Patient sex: M
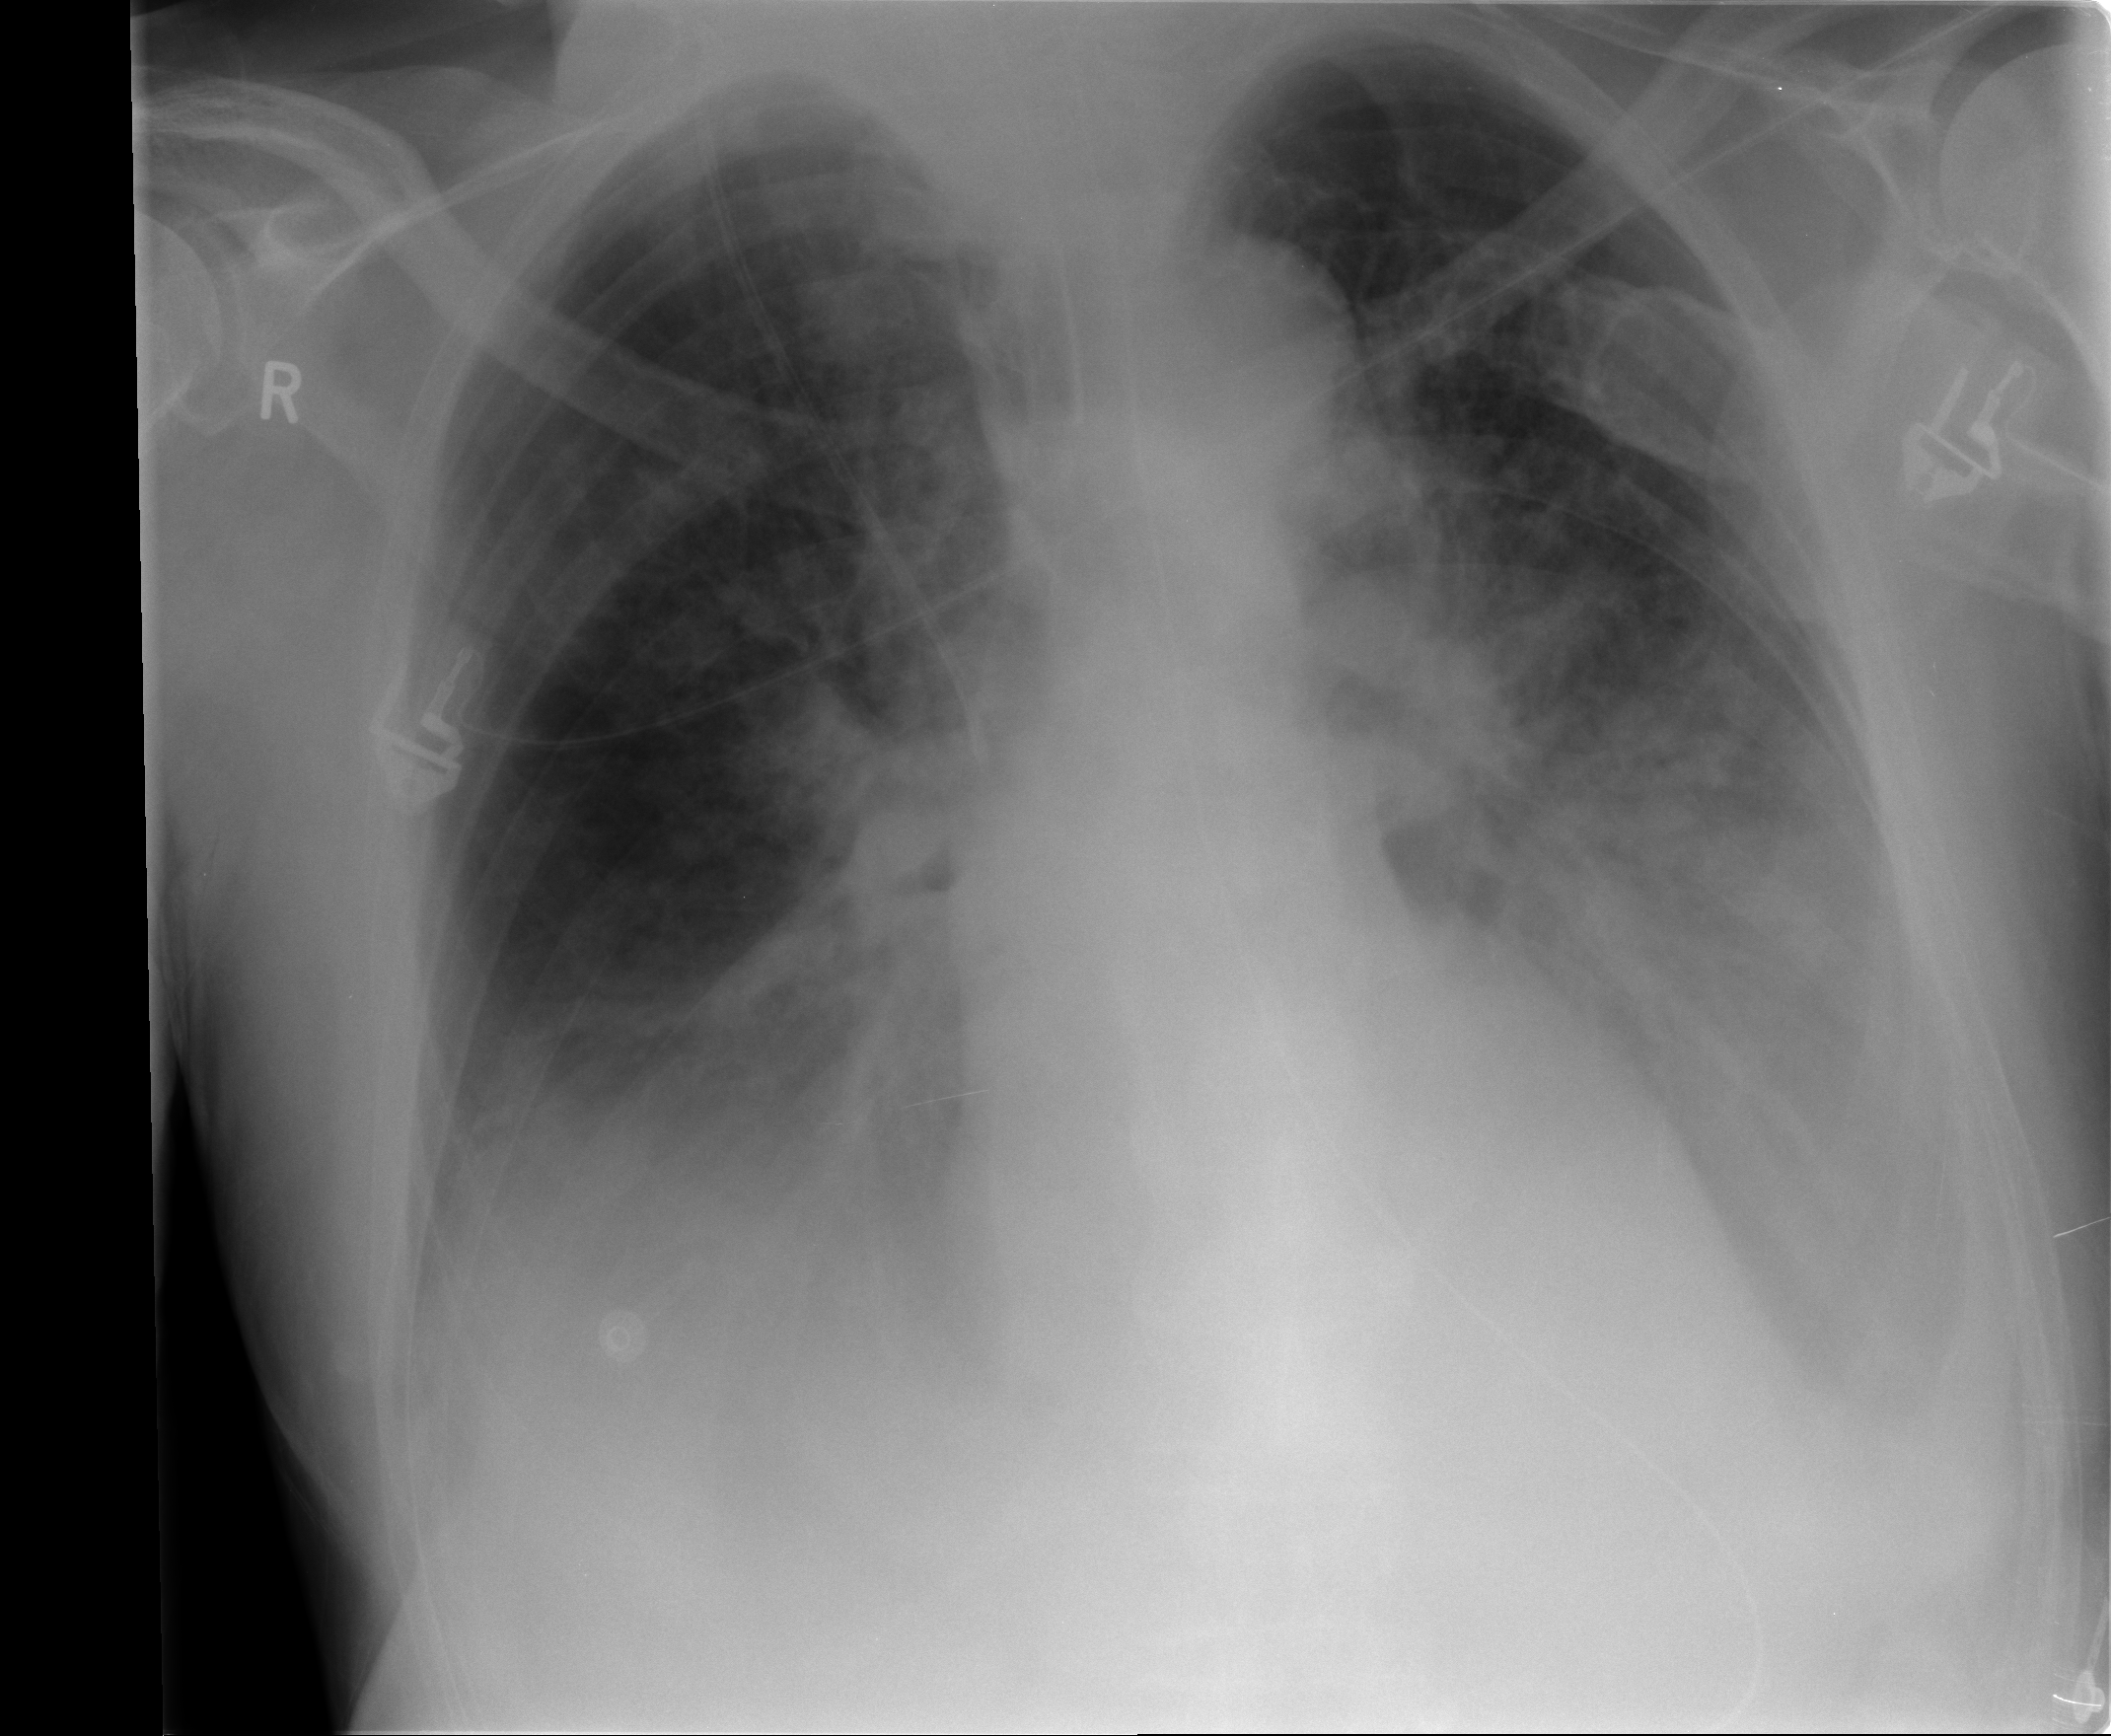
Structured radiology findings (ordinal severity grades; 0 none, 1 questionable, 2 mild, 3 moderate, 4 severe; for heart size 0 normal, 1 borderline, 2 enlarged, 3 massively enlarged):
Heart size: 0
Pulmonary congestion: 1
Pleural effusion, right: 2
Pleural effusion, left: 3
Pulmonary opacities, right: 2
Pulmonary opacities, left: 3
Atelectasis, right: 2
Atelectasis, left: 2